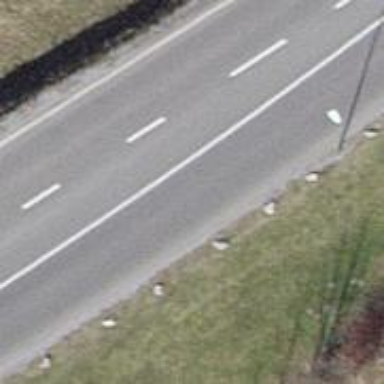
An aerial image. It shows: Tertiary road with asphalt surface.